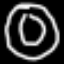
Label: donut